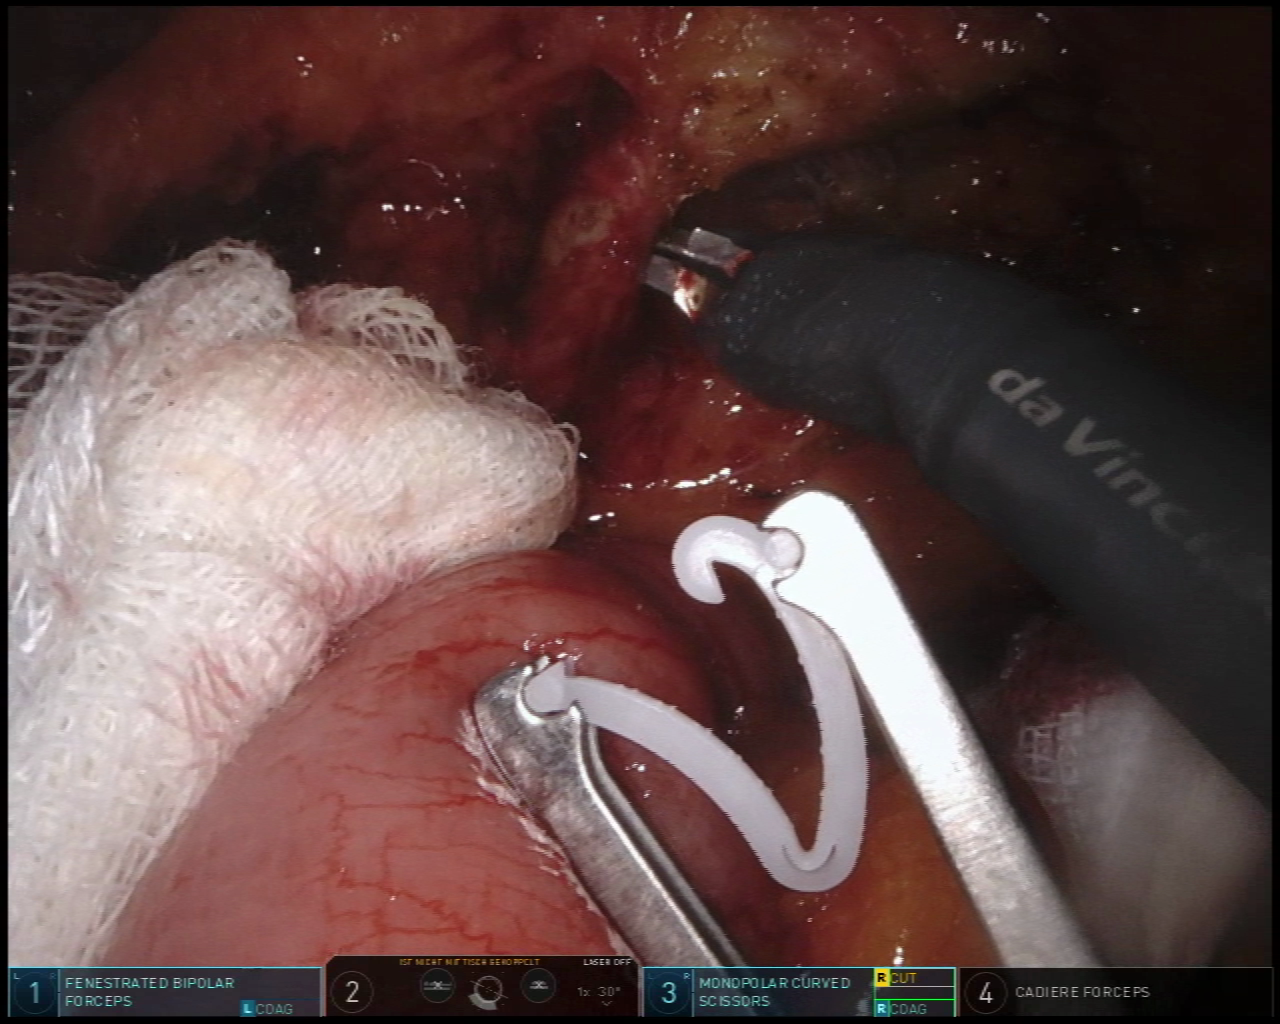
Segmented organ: inferior_mesenteric_artery
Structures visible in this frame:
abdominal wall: no
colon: no
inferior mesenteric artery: yes
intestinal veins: no
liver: no
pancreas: no
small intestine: yes
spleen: no
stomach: no
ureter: no
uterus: no
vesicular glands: no